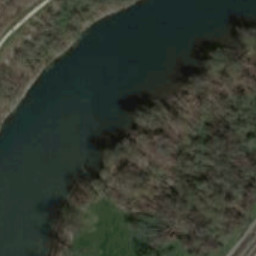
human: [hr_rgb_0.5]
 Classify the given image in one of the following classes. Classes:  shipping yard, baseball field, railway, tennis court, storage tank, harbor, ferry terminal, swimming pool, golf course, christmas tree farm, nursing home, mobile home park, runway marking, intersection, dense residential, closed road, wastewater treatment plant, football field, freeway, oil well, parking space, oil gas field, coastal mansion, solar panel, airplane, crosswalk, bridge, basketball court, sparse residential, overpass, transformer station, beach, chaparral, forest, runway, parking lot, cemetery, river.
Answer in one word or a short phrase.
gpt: river